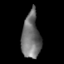
Tissue: skin
Cell type: Fibroblasts
Senescence score: 0.6881
Nuclear area (px): 826
Mean DAPI intensity: 111.942